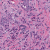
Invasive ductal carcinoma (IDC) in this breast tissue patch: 0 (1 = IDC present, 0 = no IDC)